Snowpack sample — Snodgrass Mountain, Crested Butte, Colorado (2/4/25, 12:06 PM MST)
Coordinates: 38.923, -106.968
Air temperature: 35 °F
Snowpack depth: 80 cm
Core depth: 50 cm
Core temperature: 30.2 °F
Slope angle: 14°, slope face: 78°
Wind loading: low
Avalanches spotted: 0
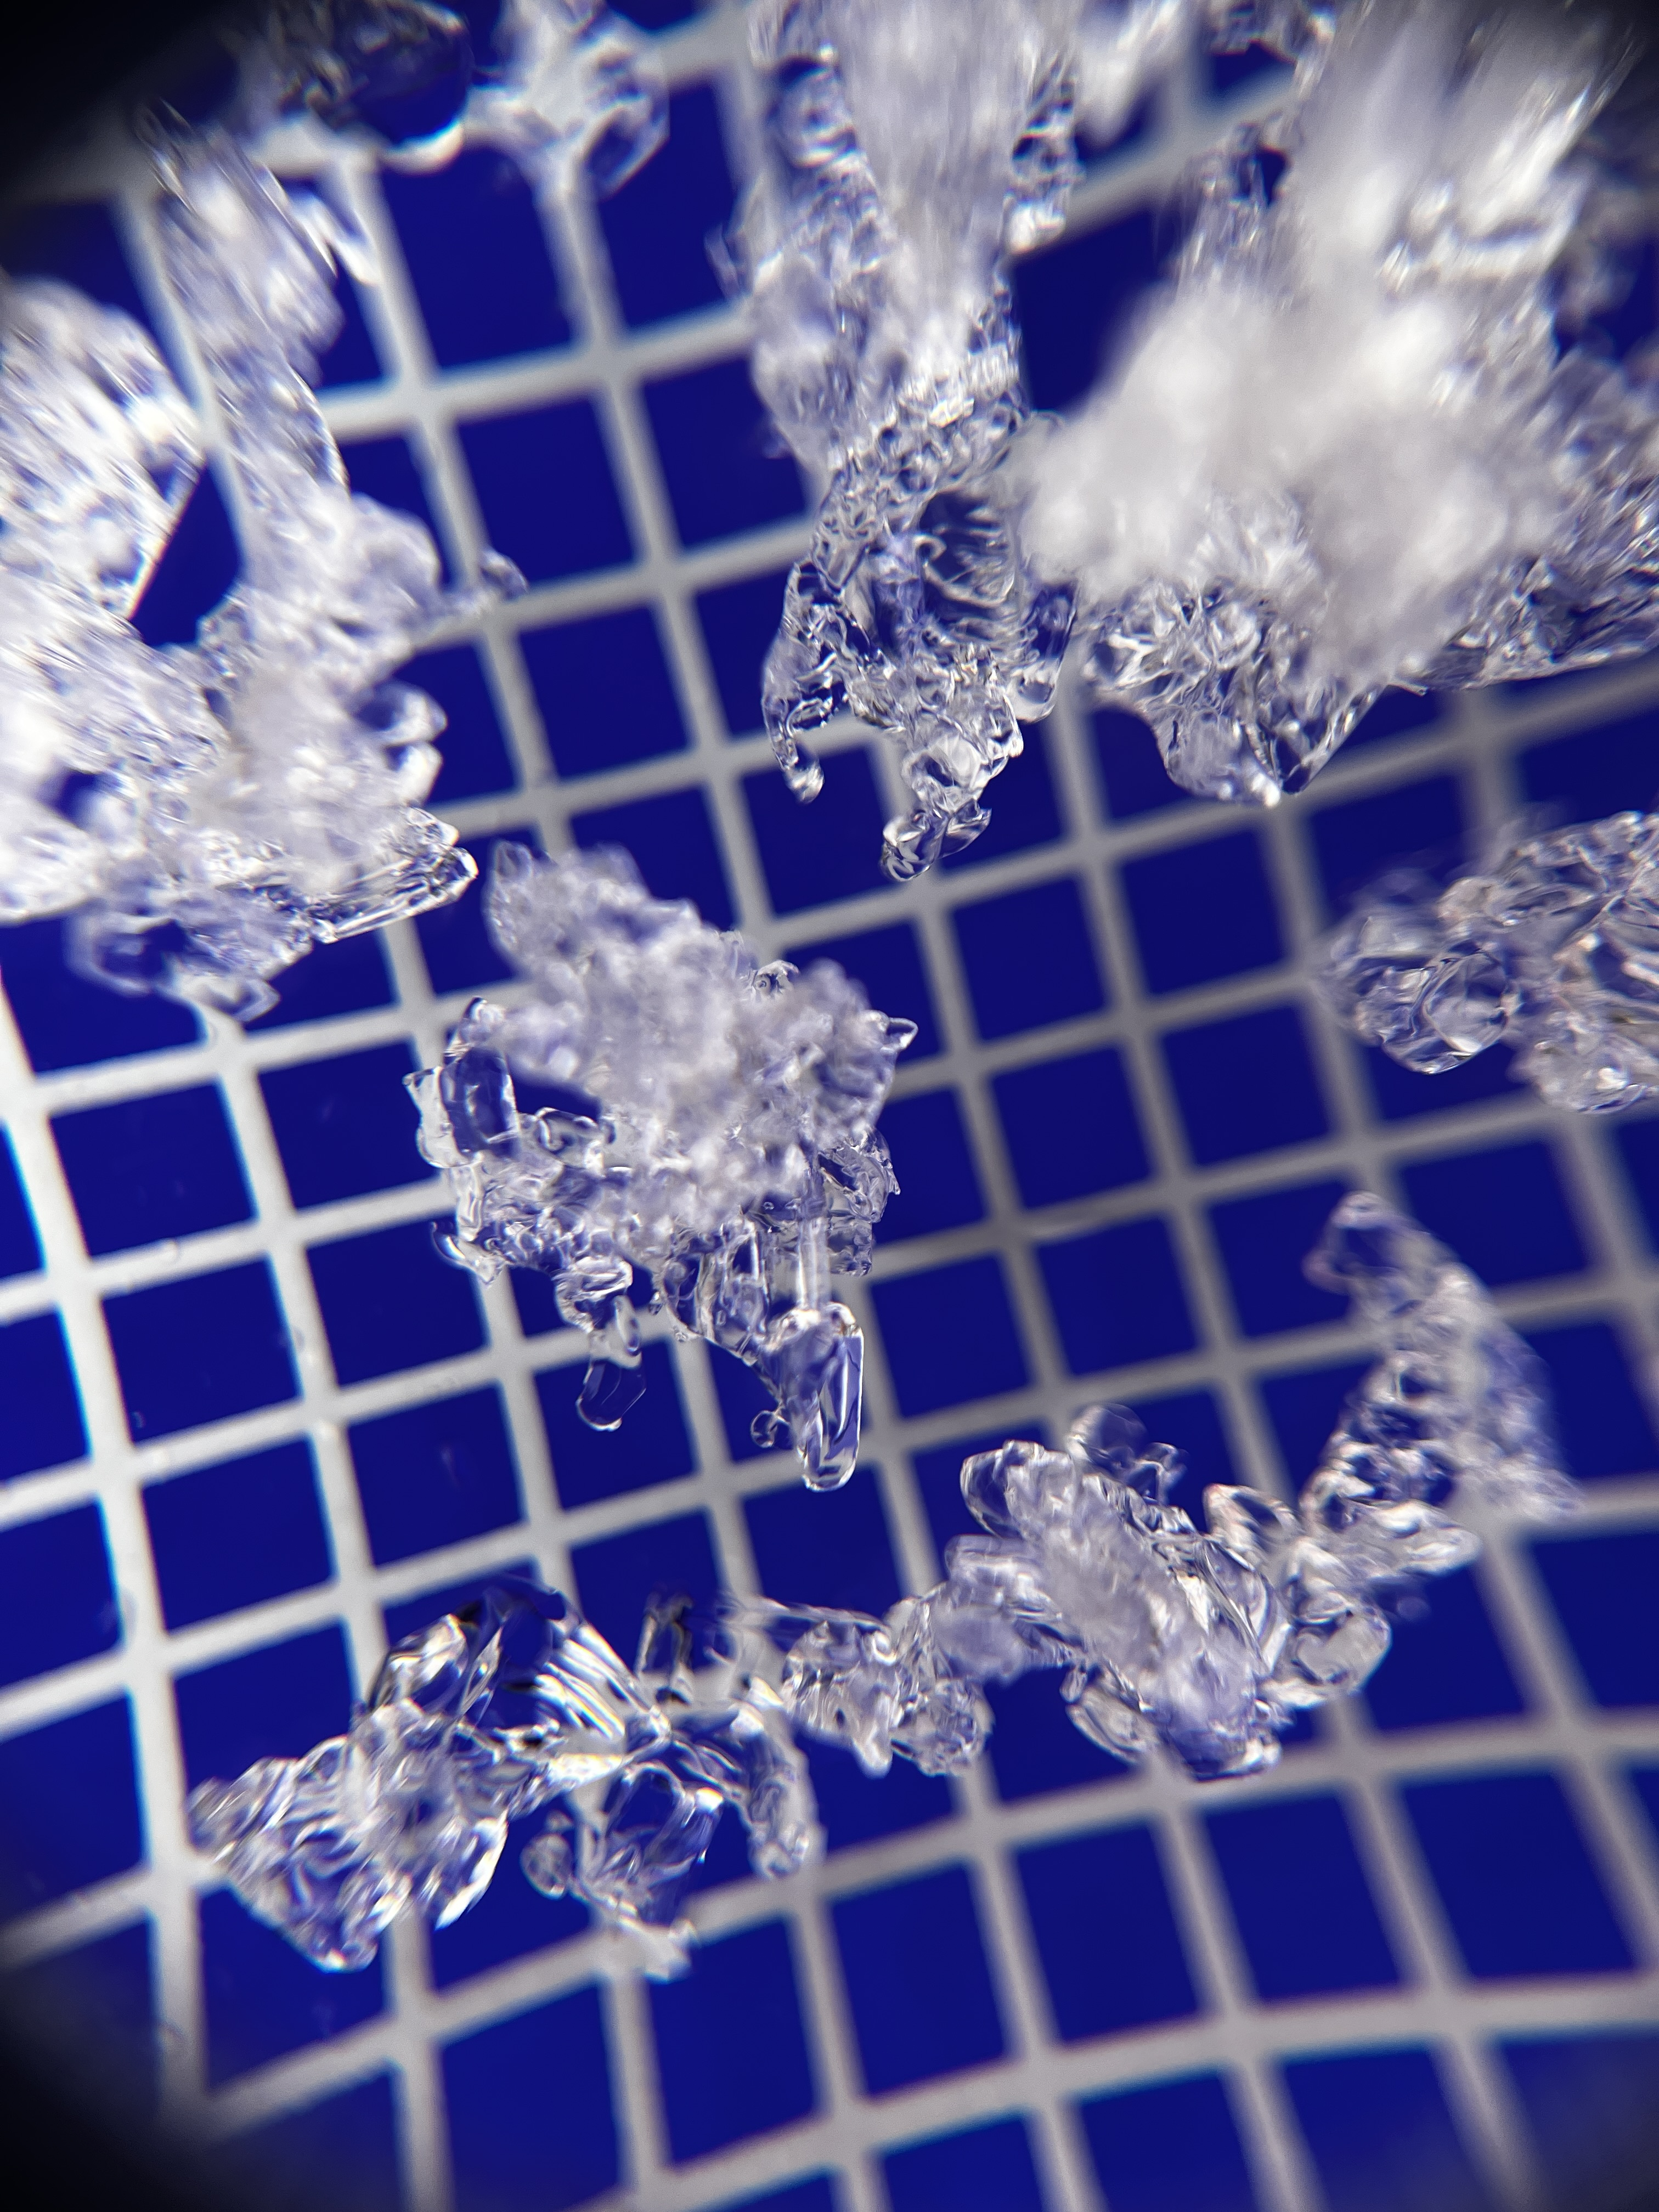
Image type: magnified_profile
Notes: No avalanches nearby, unusually warm weather for the last month reported by residents, Collected 25 yards from treeline